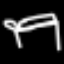
Label: bed